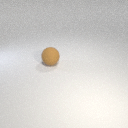
large brown rubber sphere